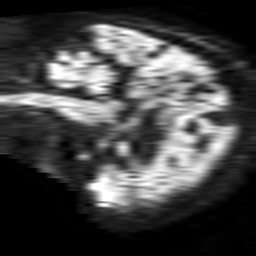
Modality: TRACE
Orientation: sagittal
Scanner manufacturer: philips
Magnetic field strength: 1.5 T
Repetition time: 3.398 s
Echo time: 0.06922 s